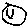
Label: circle